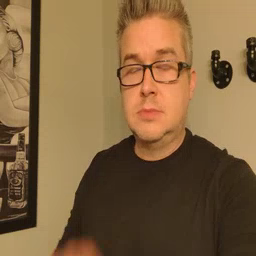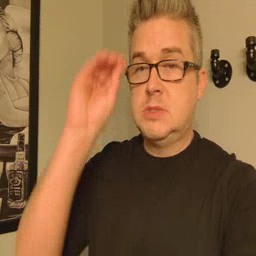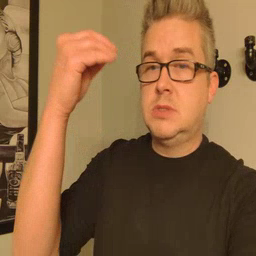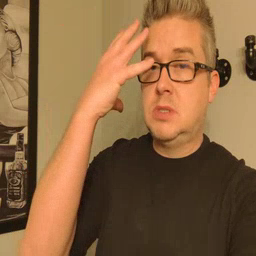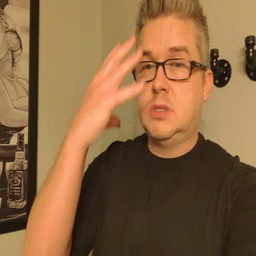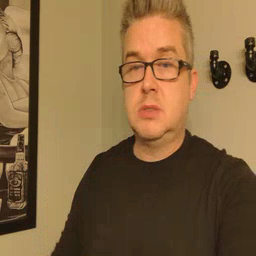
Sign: sun